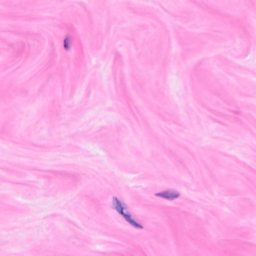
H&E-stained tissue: Breast